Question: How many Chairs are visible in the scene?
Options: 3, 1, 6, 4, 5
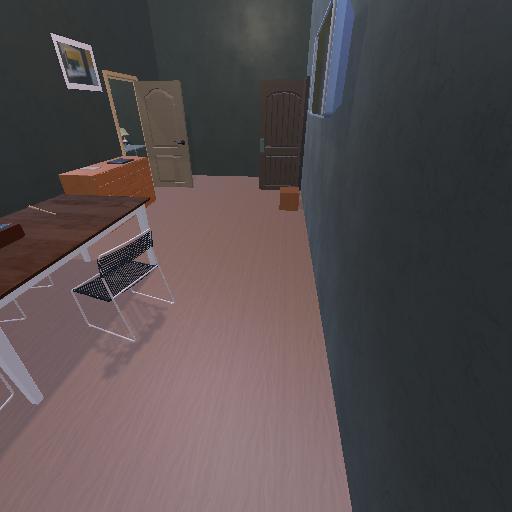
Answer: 3